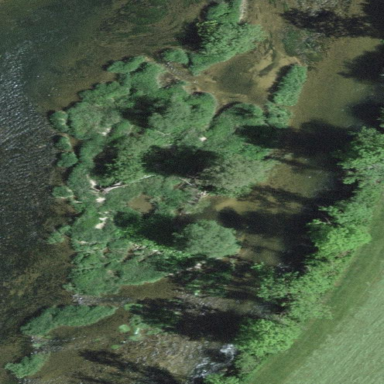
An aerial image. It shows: Deciduous broadleaved scrub on islet.